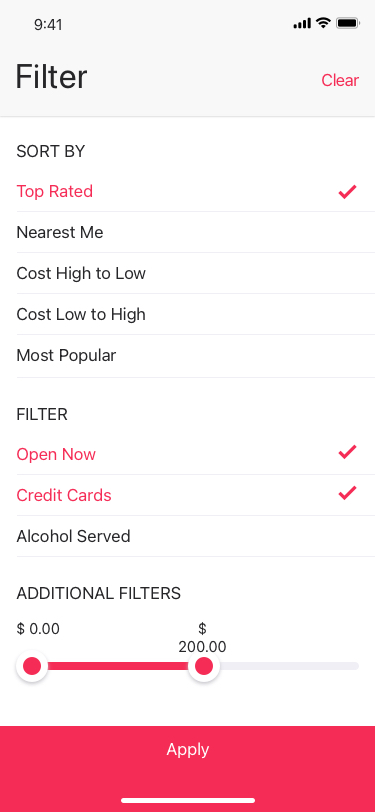
Text in this UI design:
Sort by
Top Rated
Nearest Me
Cost High to Low
Cost Low to High
Most Popular

Filter
Open Now
Credit Cards
Alcohol Served

Additional Filters
$ 0.00
$ 200.00
Apply